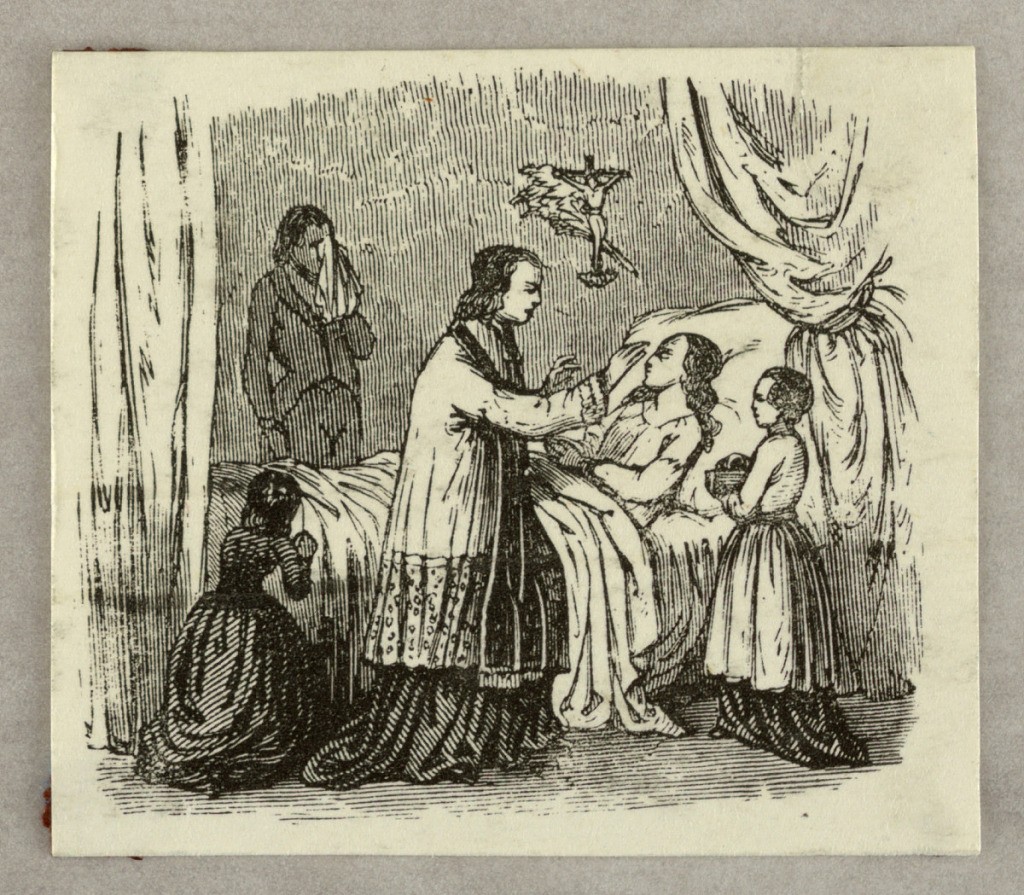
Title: Last Unction
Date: ca. 1840
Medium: Wood engraving on paper
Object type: Print
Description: A priest beside a dying young woman lying in a bed, before which two girls are and behind which the weeping husband stands.